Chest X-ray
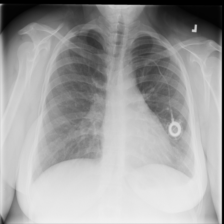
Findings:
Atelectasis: negative
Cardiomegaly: negative
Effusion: positive
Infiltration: negative
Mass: negative
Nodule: negative
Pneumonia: negative
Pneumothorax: negative
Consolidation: negative
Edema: negative
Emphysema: negative
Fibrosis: negative
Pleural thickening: negative
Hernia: negative